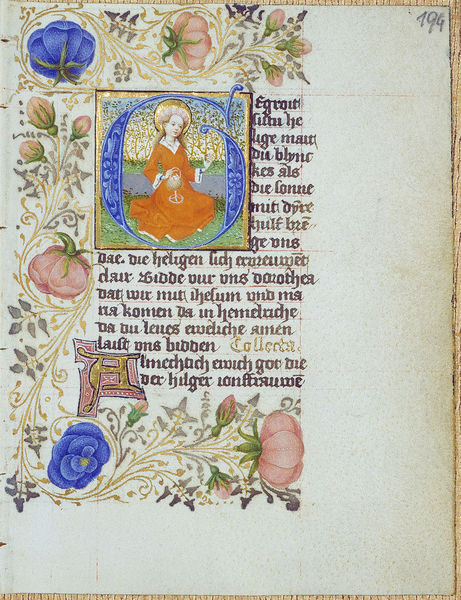
Titel: Lochner-Gebetsbuch
Künstler: Stefan Lochner
Institution: Darmstadt, Universitäts- und Landesbibliothek
Schlagwörter: blumen, frau, kleid, blüten, rot, ornament, bibel, gold, kelch, schrift, ornamente, seite, buchseite, heiligenschein, nimbus, mittelalter, maria, miniatur, handschrift, latein, initial, buchmalerei, rotes kleid, mittelhochdeutsch, a, o